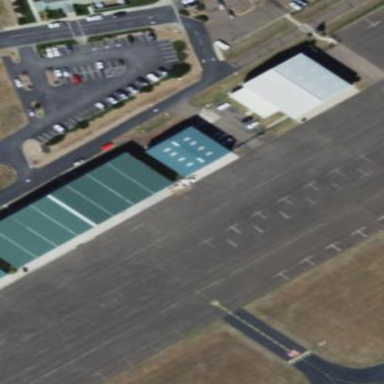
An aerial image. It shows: Hangar located at airport.